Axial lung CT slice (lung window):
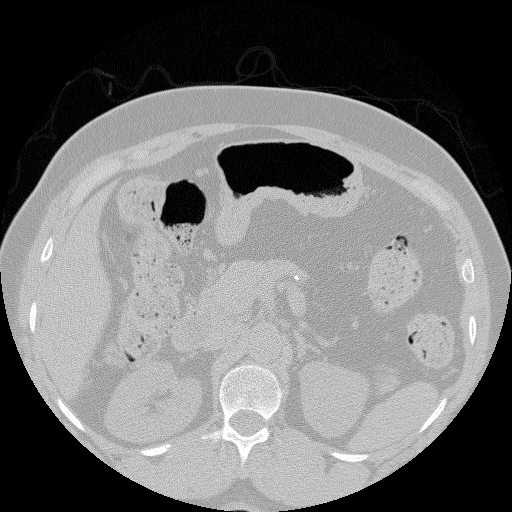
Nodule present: no